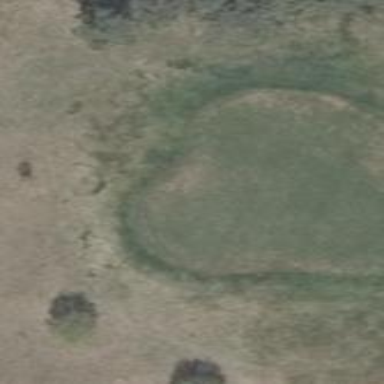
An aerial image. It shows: Golf green with grass surface.